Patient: sex M, age 74
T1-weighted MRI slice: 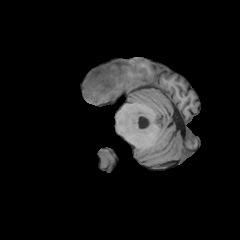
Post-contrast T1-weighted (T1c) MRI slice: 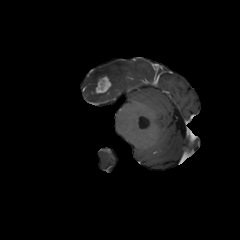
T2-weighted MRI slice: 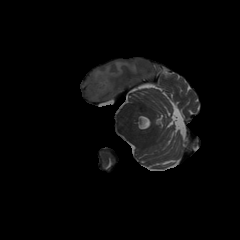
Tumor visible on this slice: yes
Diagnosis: Glioblastoma, IDH-wildtype
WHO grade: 4